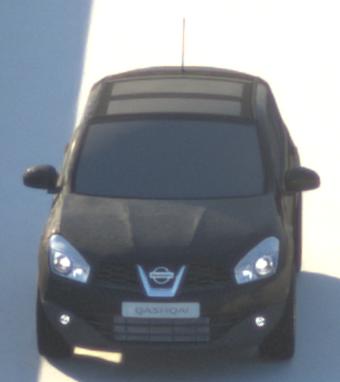
Make: Nissan
Model: Qashqai 1.6
Detailed model: Qashqai (J10)
Model produced from: 2010/03
Model produced until: 2010/08
Doors: 5
Color: black
Road condition: dry road
Daytime: sunrise or sunset
Contrast: medium contrast